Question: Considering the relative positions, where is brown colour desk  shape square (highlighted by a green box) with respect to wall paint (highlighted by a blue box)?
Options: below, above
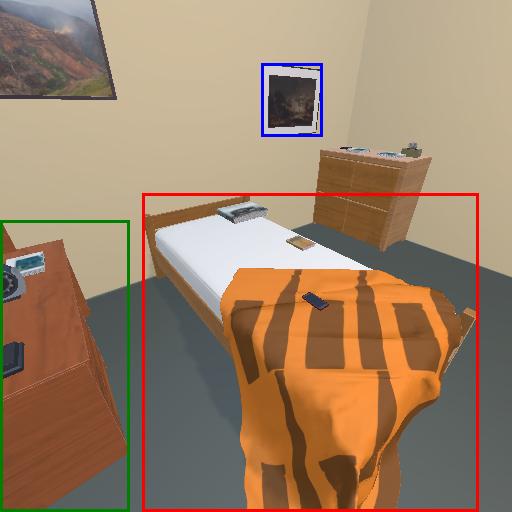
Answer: below